Question: '''
Facebook.prototype.post = function(options) {
var data = {
access_token: this.data.token,
// message: options.message,
link: options.link,
};
if (options.type == 'image') data.picture = options.image;
var url = 'https://graph.facebook.com/me/feed';
if (options.friend !== undefined)
url = 'https://graph.facebook.com/' + escape(options.friend) + '/feed';
$.ajax({
type: 'post',
dataType: 'json',
url: url,
data: data,
success: options.success,
error: options.error
});
'''
};

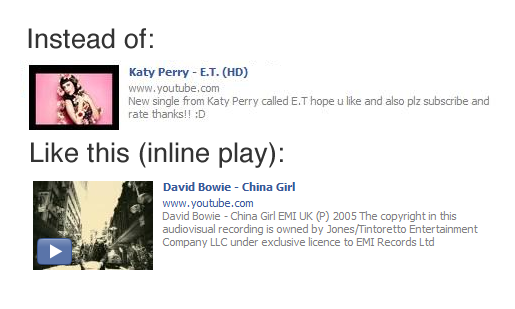
Answer: ## How to view video:
: If you want to be able to embed a video based on the link you get from the facebook api, you could do something like:
'''
<object width="640" height="385">
<param name="movie" value="http://www.youtube.com/v/vX07j9SDFcc?autoplay=1"></param>
<param name="allowFullScreen" value="true"></param>
<param name="allowscriptaccess" value="always"></param>
<embed src="http://www.youtube.com/v/vX07j9SDFcc?autoplay=1" type="application/x-shockwave-flash" allowscriptaccess="always" allowfullscreen="true" width="640" height="385"></embed>
</object>
'''
Just replace the youtube link.
'?autoplay=1'
## How to share video:
Here are two ways to do this:
: Open a Popup with the URL format:
<URL> Link]
Sample code to implement this would be:
'''
...onclick=function() {
window.open('http://www.facebook.com/sharer.php?u=[Youtube Link]');
}
'''
The popup that will open will look like:

: Use Javascript API:
This can look more professional because you can display your message as an overlay iframe.
'''
var share = {
method: 'stream.share',
u: '[Youtube Link]'
};
FB.ui(share, function(response) { console.log(response); });
'''
Here's the documentation I based my code from:
<URL>
:
Either way, after the user clicks share, it should appear in the news feed: